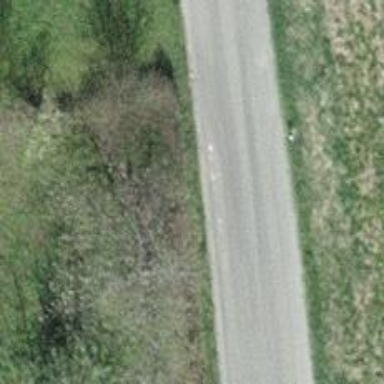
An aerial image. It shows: Hedge acting as barrier.